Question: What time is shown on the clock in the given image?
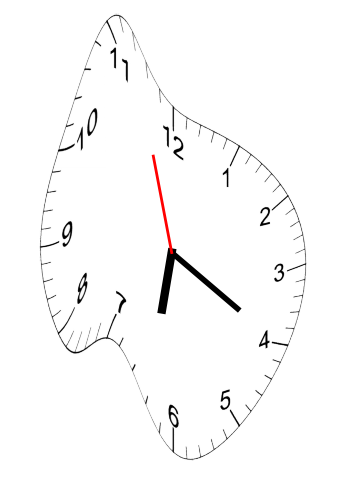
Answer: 06:19:57